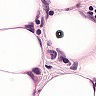
Metastatic tissue present: yes